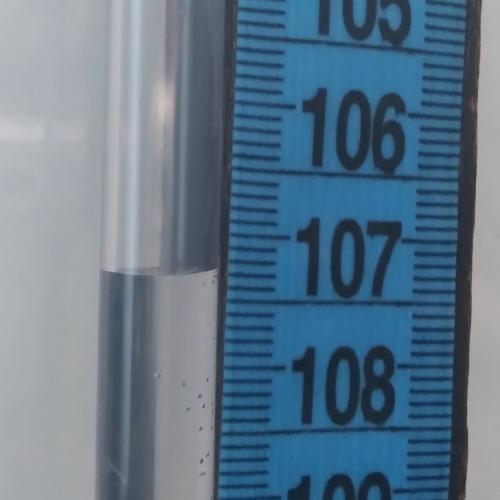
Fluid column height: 107.3 cm